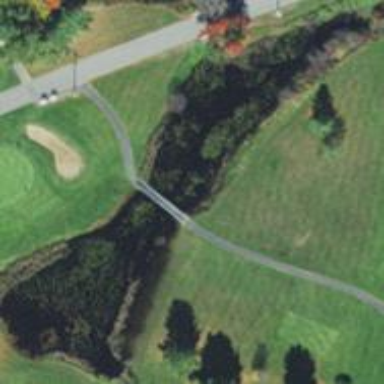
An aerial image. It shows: Water hazard on golf course. The hazard is natural water feature.